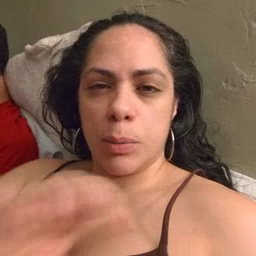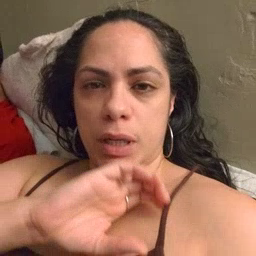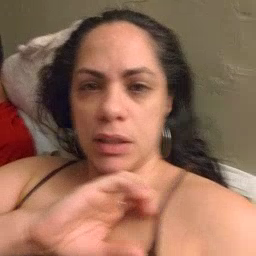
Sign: police